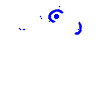
Particle: electron